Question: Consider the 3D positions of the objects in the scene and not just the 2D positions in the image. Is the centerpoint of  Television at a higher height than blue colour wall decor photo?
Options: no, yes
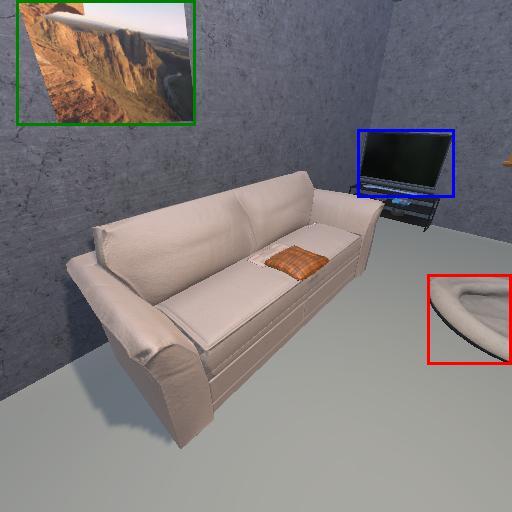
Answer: no